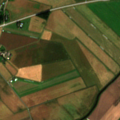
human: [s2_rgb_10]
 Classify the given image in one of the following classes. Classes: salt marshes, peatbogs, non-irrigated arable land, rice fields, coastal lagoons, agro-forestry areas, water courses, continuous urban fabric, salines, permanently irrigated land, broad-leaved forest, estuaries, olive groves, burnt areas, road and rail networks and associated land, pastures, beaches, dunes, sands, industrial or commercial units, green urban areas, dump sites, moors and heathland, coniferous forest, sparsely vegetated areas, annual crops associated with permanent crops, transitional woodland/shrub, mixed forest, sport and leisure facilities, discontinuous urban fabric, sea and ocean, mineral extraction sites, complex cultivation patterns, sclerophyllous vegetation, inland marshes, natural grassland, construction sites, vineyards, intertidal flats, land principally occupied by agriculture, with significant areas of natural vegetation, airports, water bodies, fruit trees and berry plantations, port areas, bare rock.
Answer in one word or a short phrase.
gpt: non-irrigated arable land, coniferous forest